Question: I'm trying to load the parsed html data from an rss feed using a
WebView, but the webview claims that the page:
"data:text/html;utf-8,[The html I'm trying to display]"
is not available.

I find it strange that it seems to be putting the html data into the
url, when I just want it to display it.
Here's my code right now for the webview:
'''
Bundle data = getIntent().getExtras();
WebView webview = new WebView(this);
setContentView(webview);
webview.loadData(data.getString("DEFAULTTEXT"), "text/html", "utf-8");
'''
Where the HTML has been passed in a string in the Bundle with the
identifier: DEFAULTTEXT. I've tested the class and the HTML is passed
fine, it just isn't displayed correctly.
It works fine on some of the webpages I've tried, but not others. I'll try to post the code of one that works and one that doesn't.
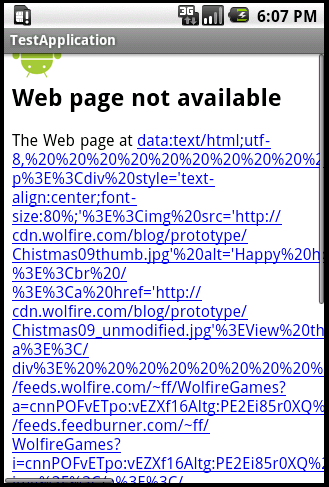
Answer: Huuu.... so I turned my computer on this morning and it worked perfectly. I still don't know what the problem was. :/
Edit: Never mind. It works on some, but not all of the pages I try to display.
Edit2: swapping it out for loadDataWithBaseURL worked like a charm.